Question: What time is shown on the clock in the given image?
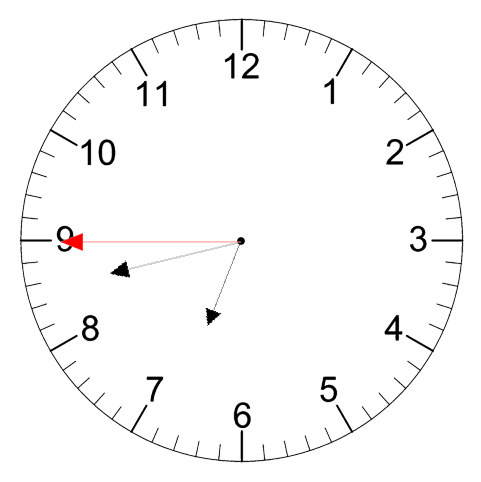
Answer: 06:42:45